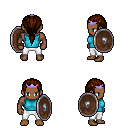
a pixel art fantasy rpg character, male body template, human, dark skin, teal sleeveless shirt, white pants, brown ponytail hairstyle, purple tiara, shield, four views (front, back, left, right), 2x2 character sprite sheet, small pixel art, hard edges, no anti-aliasing